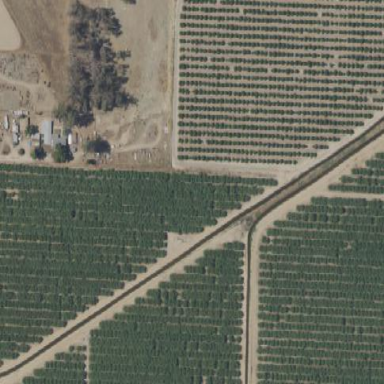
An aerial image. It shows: Orchard filled with almond trees.